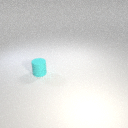
small cyan rubber cylinder